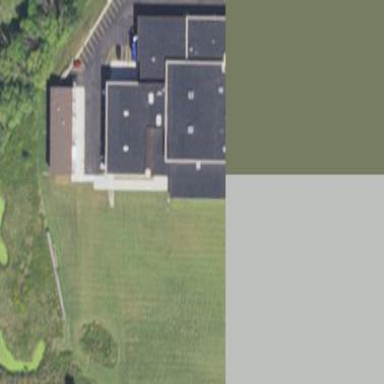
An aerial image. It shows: School building.